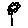
Label: flower